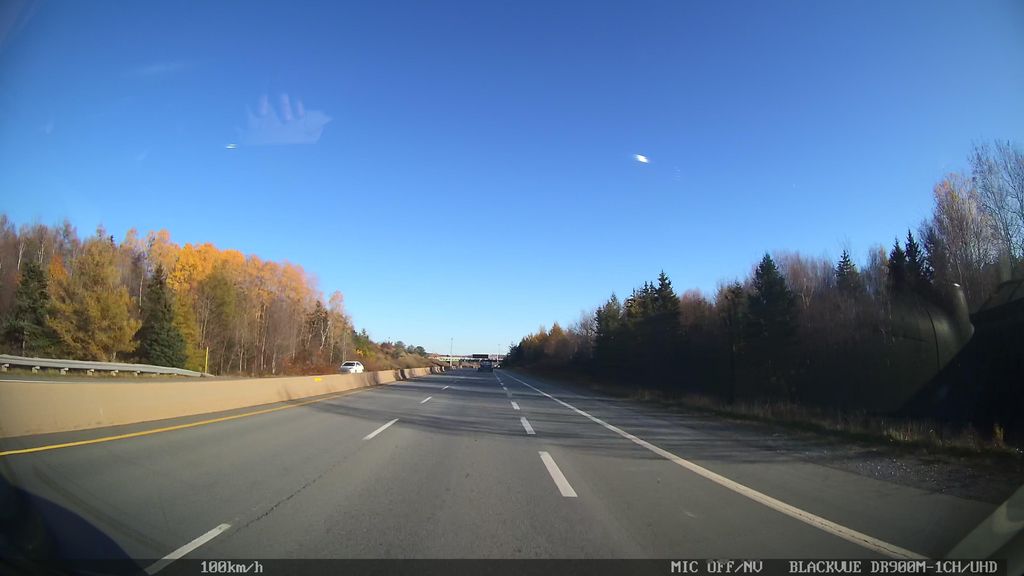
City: halifax